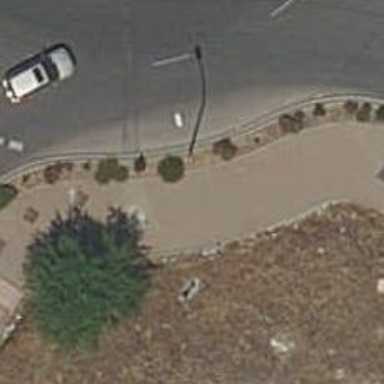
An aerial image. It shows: Sidewalk along the footway.